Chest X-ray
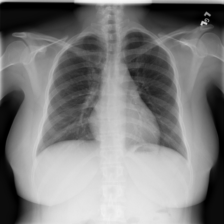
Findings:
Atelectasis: negative
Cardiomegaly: negative
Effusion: negative
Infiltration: negative
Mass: negative
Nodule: negative
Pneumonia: negative
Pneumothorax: negative
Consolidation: negative
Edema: negative
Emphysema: negative
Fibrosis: negative
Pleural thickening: negative
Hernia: negative